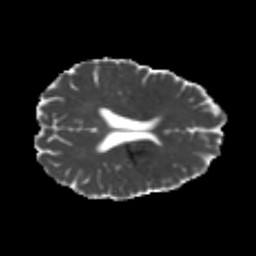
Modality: MD
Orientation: axial
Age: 22
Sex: female
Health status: healthy
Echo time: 0.074 s